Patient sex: M
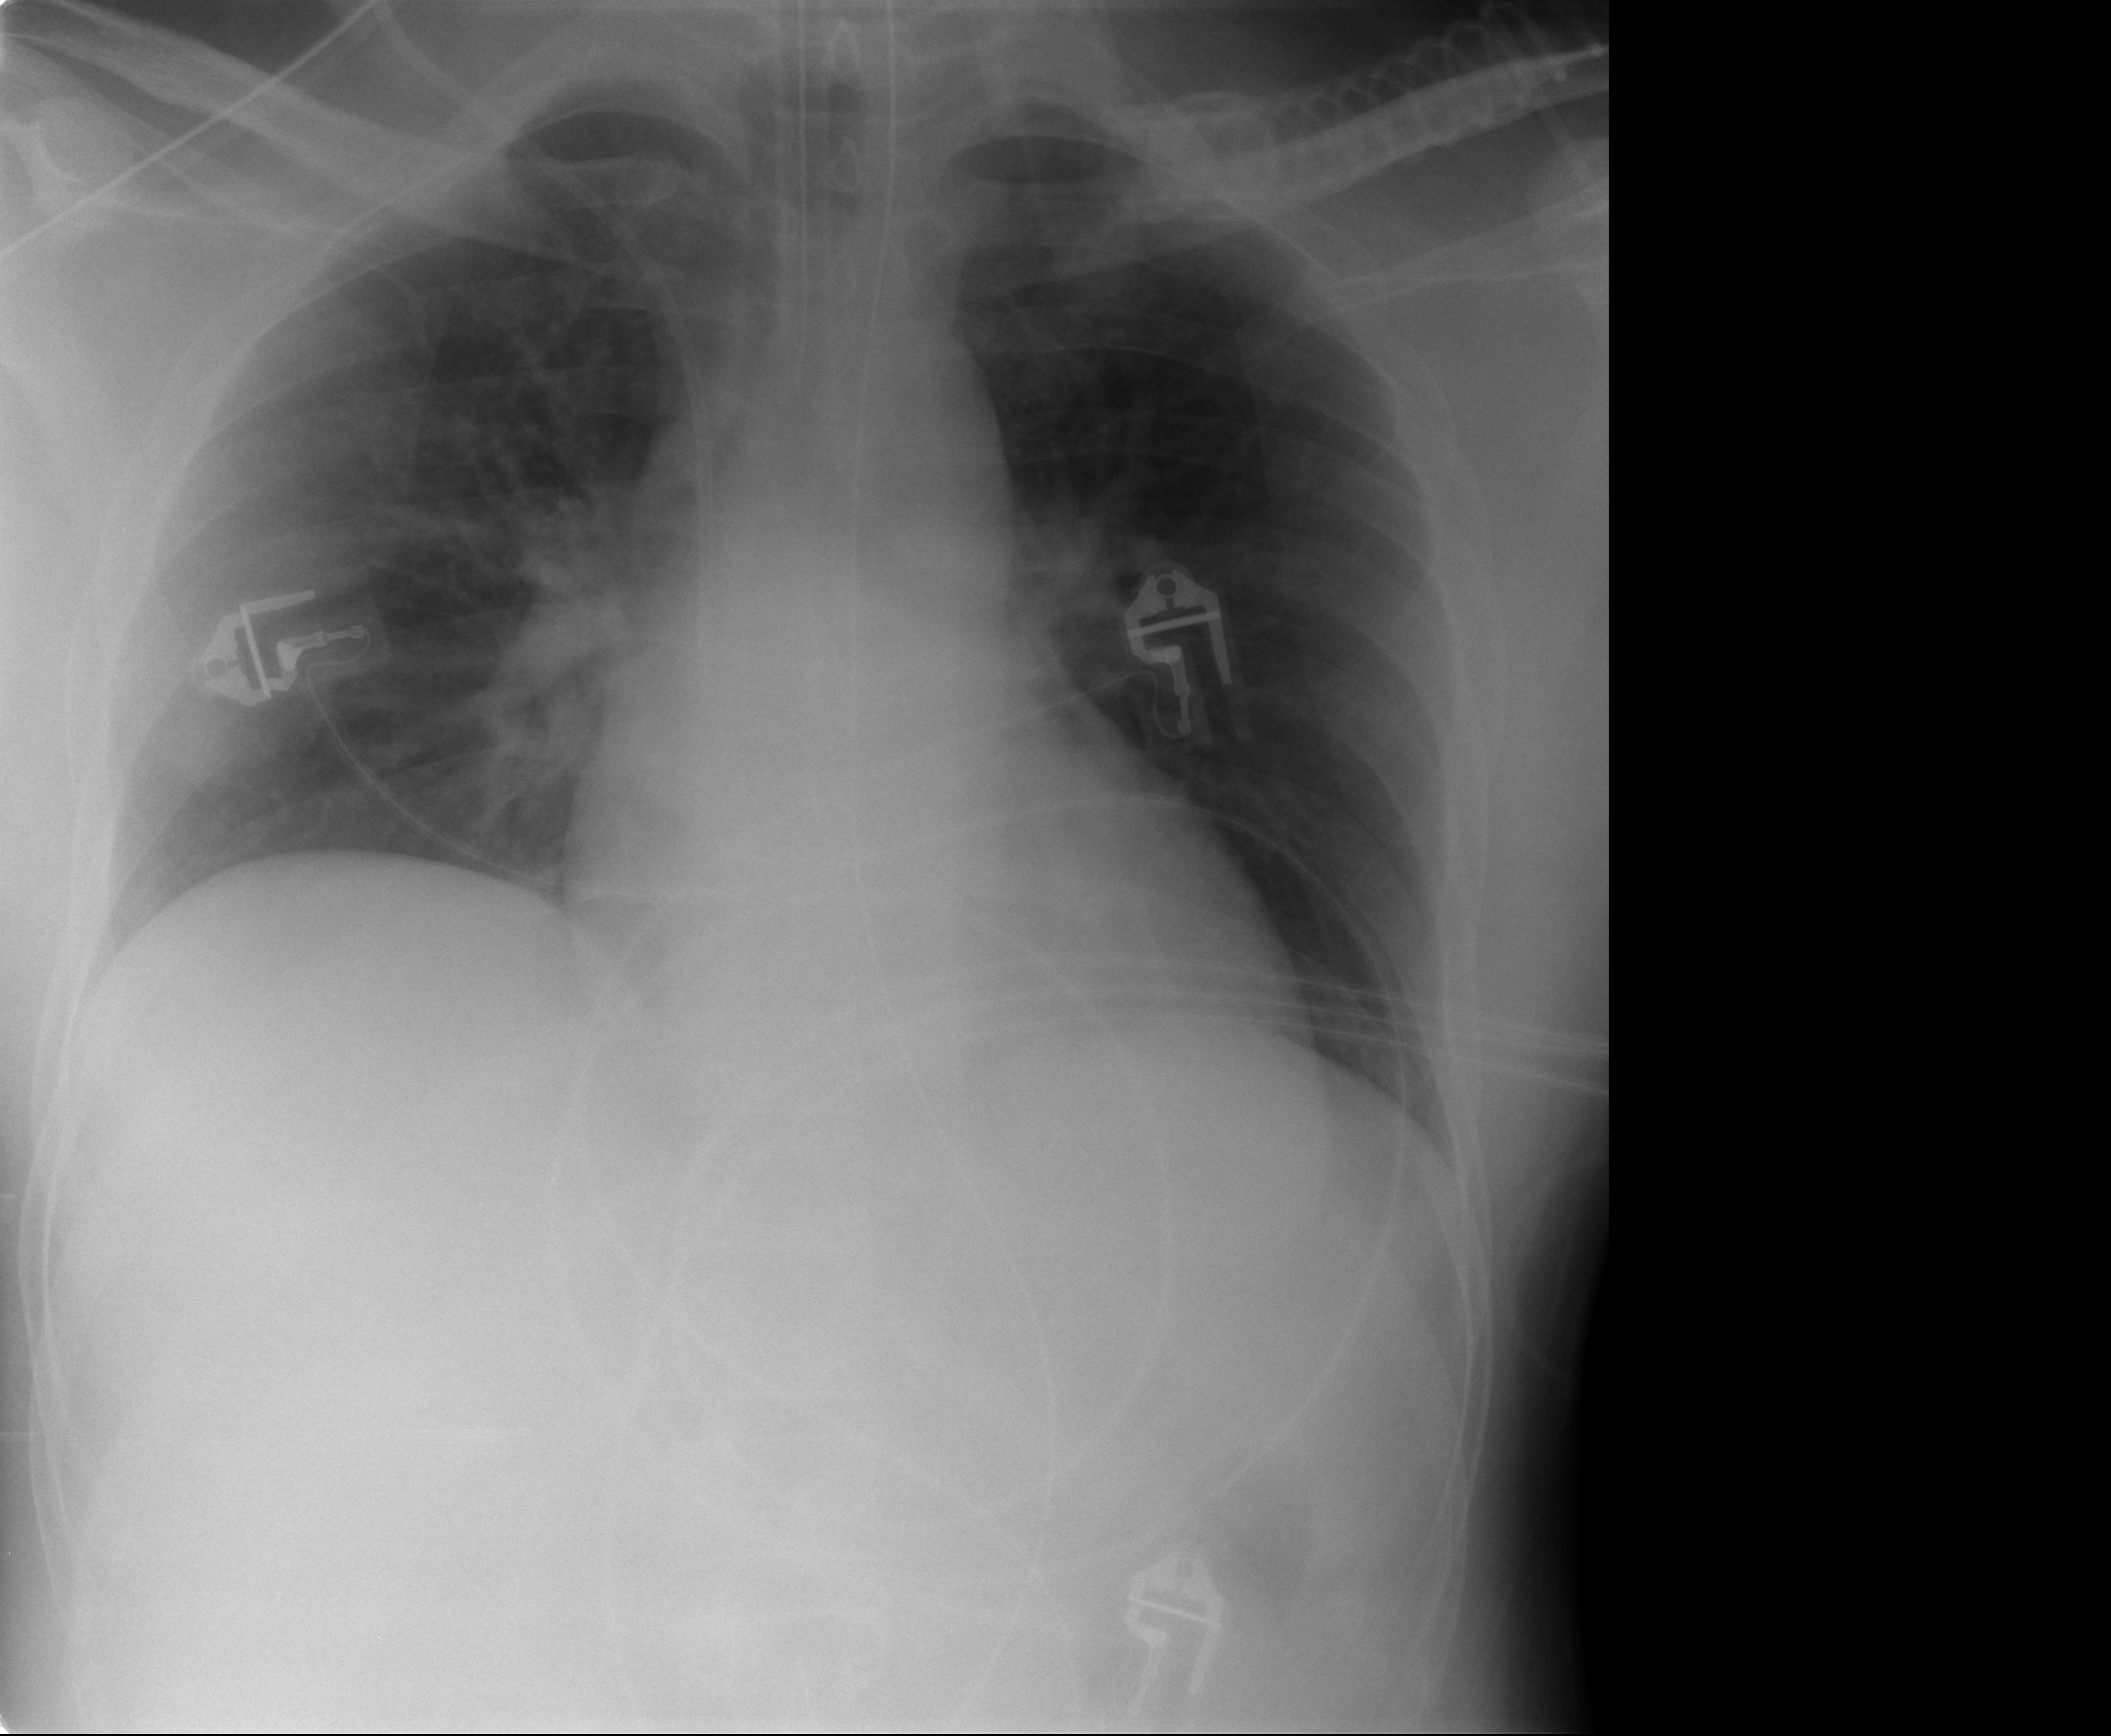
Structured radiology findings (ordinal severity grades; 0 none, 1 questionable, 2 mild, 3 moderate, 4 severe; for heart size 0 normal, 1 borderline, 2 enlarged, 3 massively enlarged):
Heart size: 2
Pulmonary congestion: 2
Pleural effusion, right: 0
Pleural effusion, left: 0
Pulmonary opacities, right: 0
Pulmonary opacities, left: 0
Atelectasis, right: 2
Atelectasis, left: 0